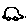
Label: car